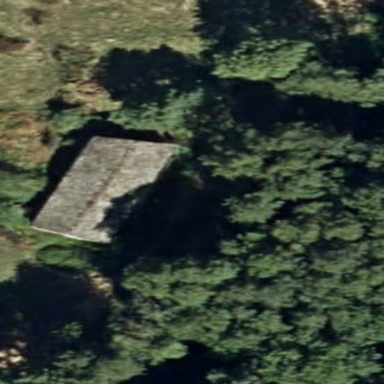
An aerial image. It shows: Building that is watermill.